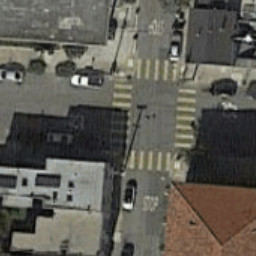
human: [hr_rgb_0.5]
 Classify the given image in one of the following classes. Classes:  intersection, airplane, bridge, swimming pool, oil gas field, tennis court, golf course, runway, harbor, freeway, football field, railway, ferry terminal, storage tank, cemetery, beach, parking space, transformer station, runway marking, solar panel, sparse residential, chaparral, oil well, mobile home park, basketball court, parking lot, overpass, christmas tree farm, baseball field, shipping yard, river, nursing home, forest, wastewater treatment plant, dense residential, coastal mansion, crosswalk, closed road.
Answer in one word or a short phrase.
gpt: crosswalk